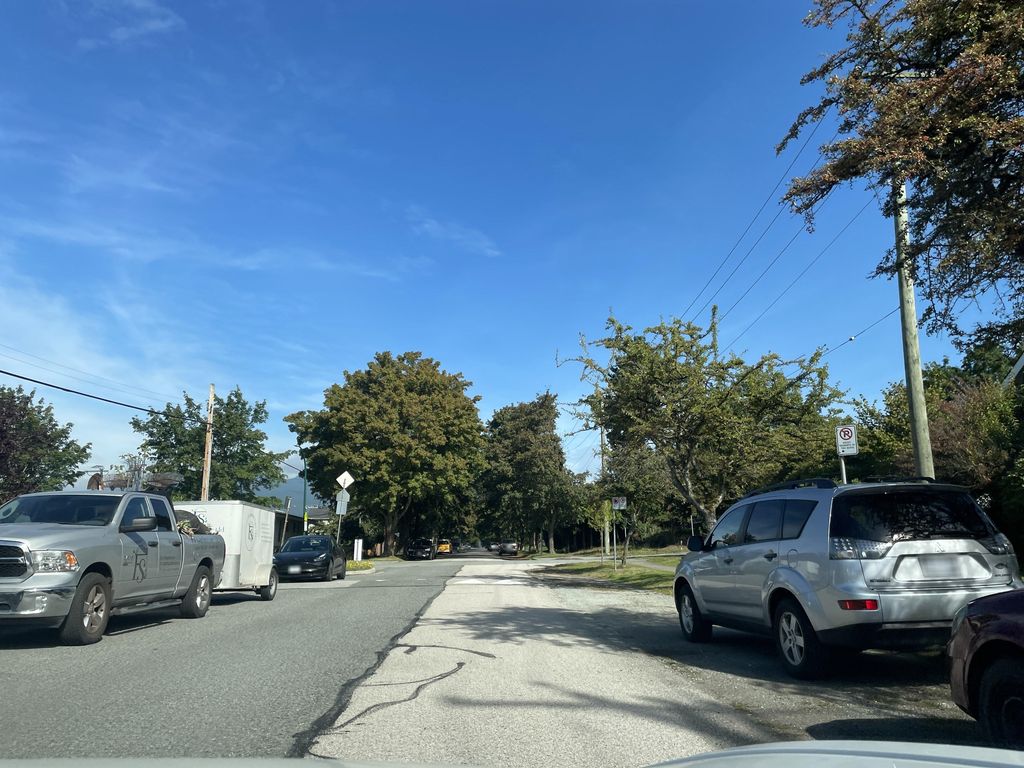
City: vancouver